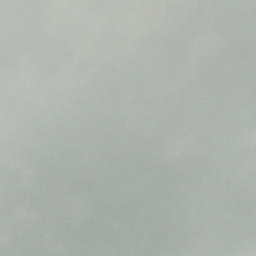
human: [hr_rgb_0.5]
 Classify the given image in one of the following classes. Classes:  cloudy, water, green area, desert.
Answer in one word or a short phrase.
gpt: cloudy